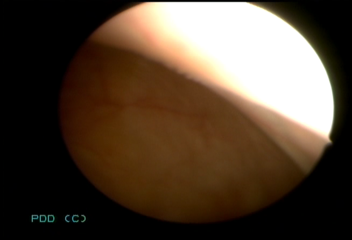
Modality: WLC
Class: Normal mucosa
Bladder cancer association: No